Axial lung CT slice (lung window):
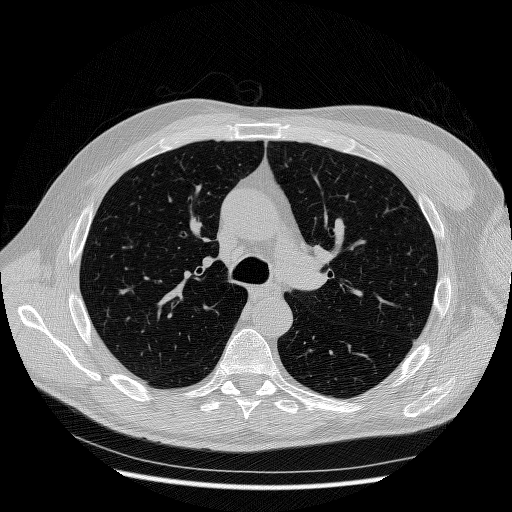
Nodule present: no